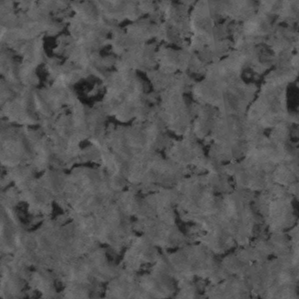
Label: frost